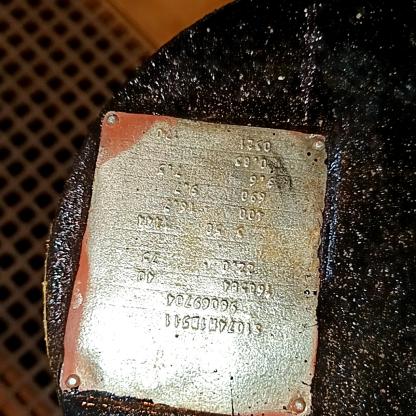
Klasa: tabliczka-znamionowa